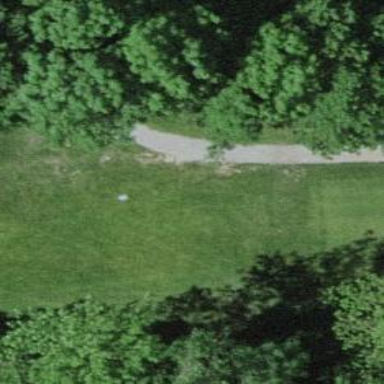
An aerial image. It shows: Designated golf cart path that is grade2 track.